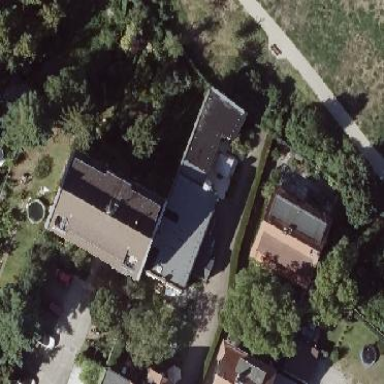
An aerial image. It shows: Part of building.